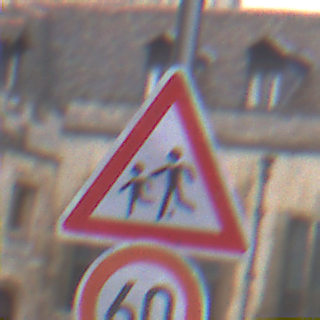
Verkehrszeichen: KinderRechts
Zusatzzeichen unten: Geschwindigkeit60
Umgebung: Outdoor, Urban
Tageszeit: Midday
Wetter: Overcast
Licht: Natural
Jahreszeit: NotSpecified
Kontrast: LowContrast